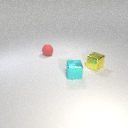
small red rubber sphere behind small cyan metal cube